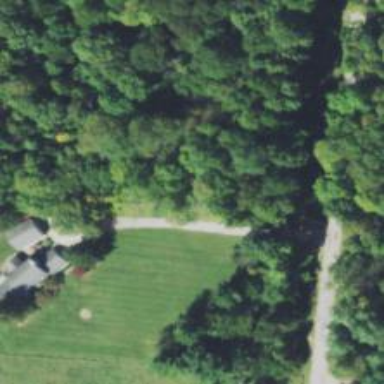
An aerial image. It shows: Driveway.